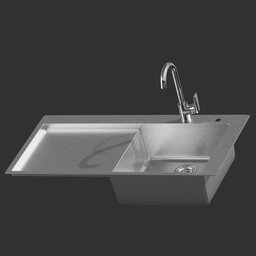
Label: appliances